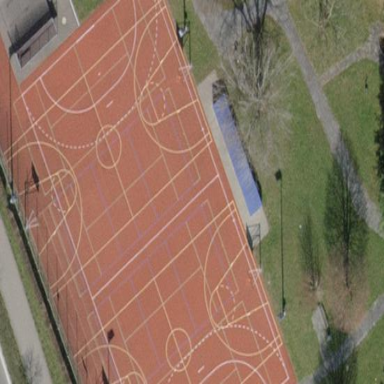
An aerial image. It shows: Basketball court in the leisure land pitch.